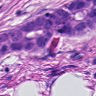
Metastatic tissue present: yes